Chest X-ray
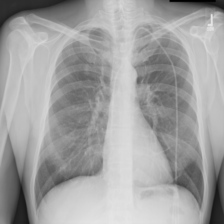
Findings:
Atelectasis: negative
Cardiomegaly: negative
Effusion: negative
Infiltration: negative
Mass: negative
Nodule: negative
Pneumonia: negative
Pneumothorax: negative
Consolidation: negative
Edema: negative
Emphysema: negative
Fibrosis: negative
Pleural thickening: negative
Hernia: negative